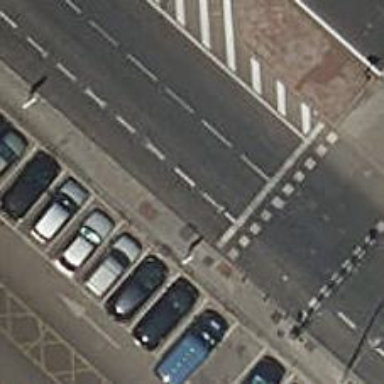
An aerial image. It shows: Taxi stand.